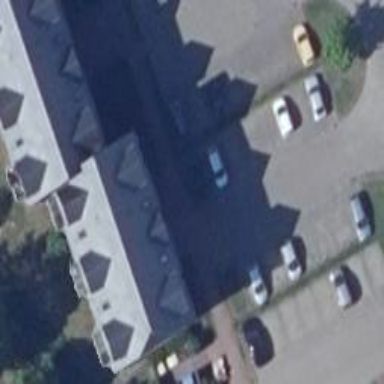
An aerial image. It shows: Parking area with surface.